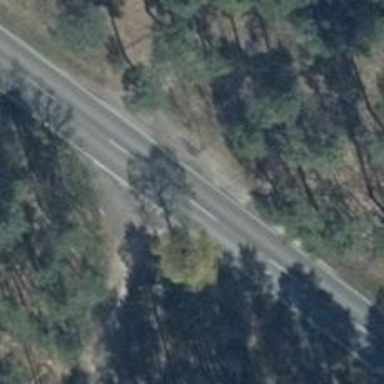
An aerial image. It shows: Secondary road with asphalt surface.